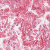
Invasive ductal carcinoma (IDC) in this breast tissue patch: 0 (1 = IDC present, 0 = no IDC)